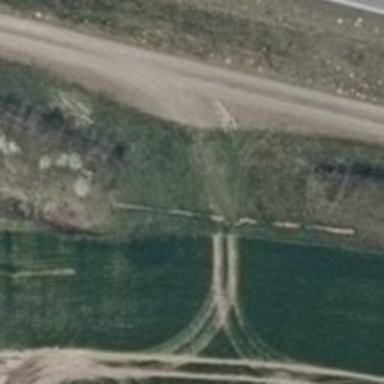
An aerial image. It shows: Culvert tunnel.